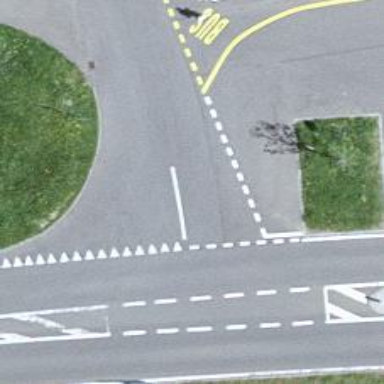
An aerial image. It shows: Road with "give way" sign.